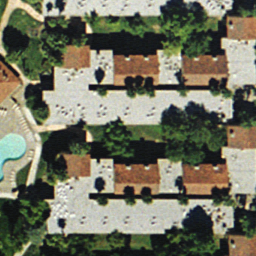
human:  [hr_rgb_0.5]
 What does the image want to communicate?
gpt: dense residential